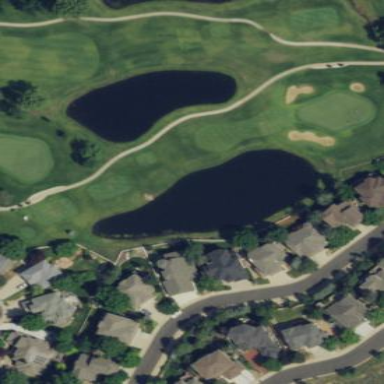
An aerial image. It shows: Scenic view of water hazard on golf course. The natural water feature adds beauty to the landscape.